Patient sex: M
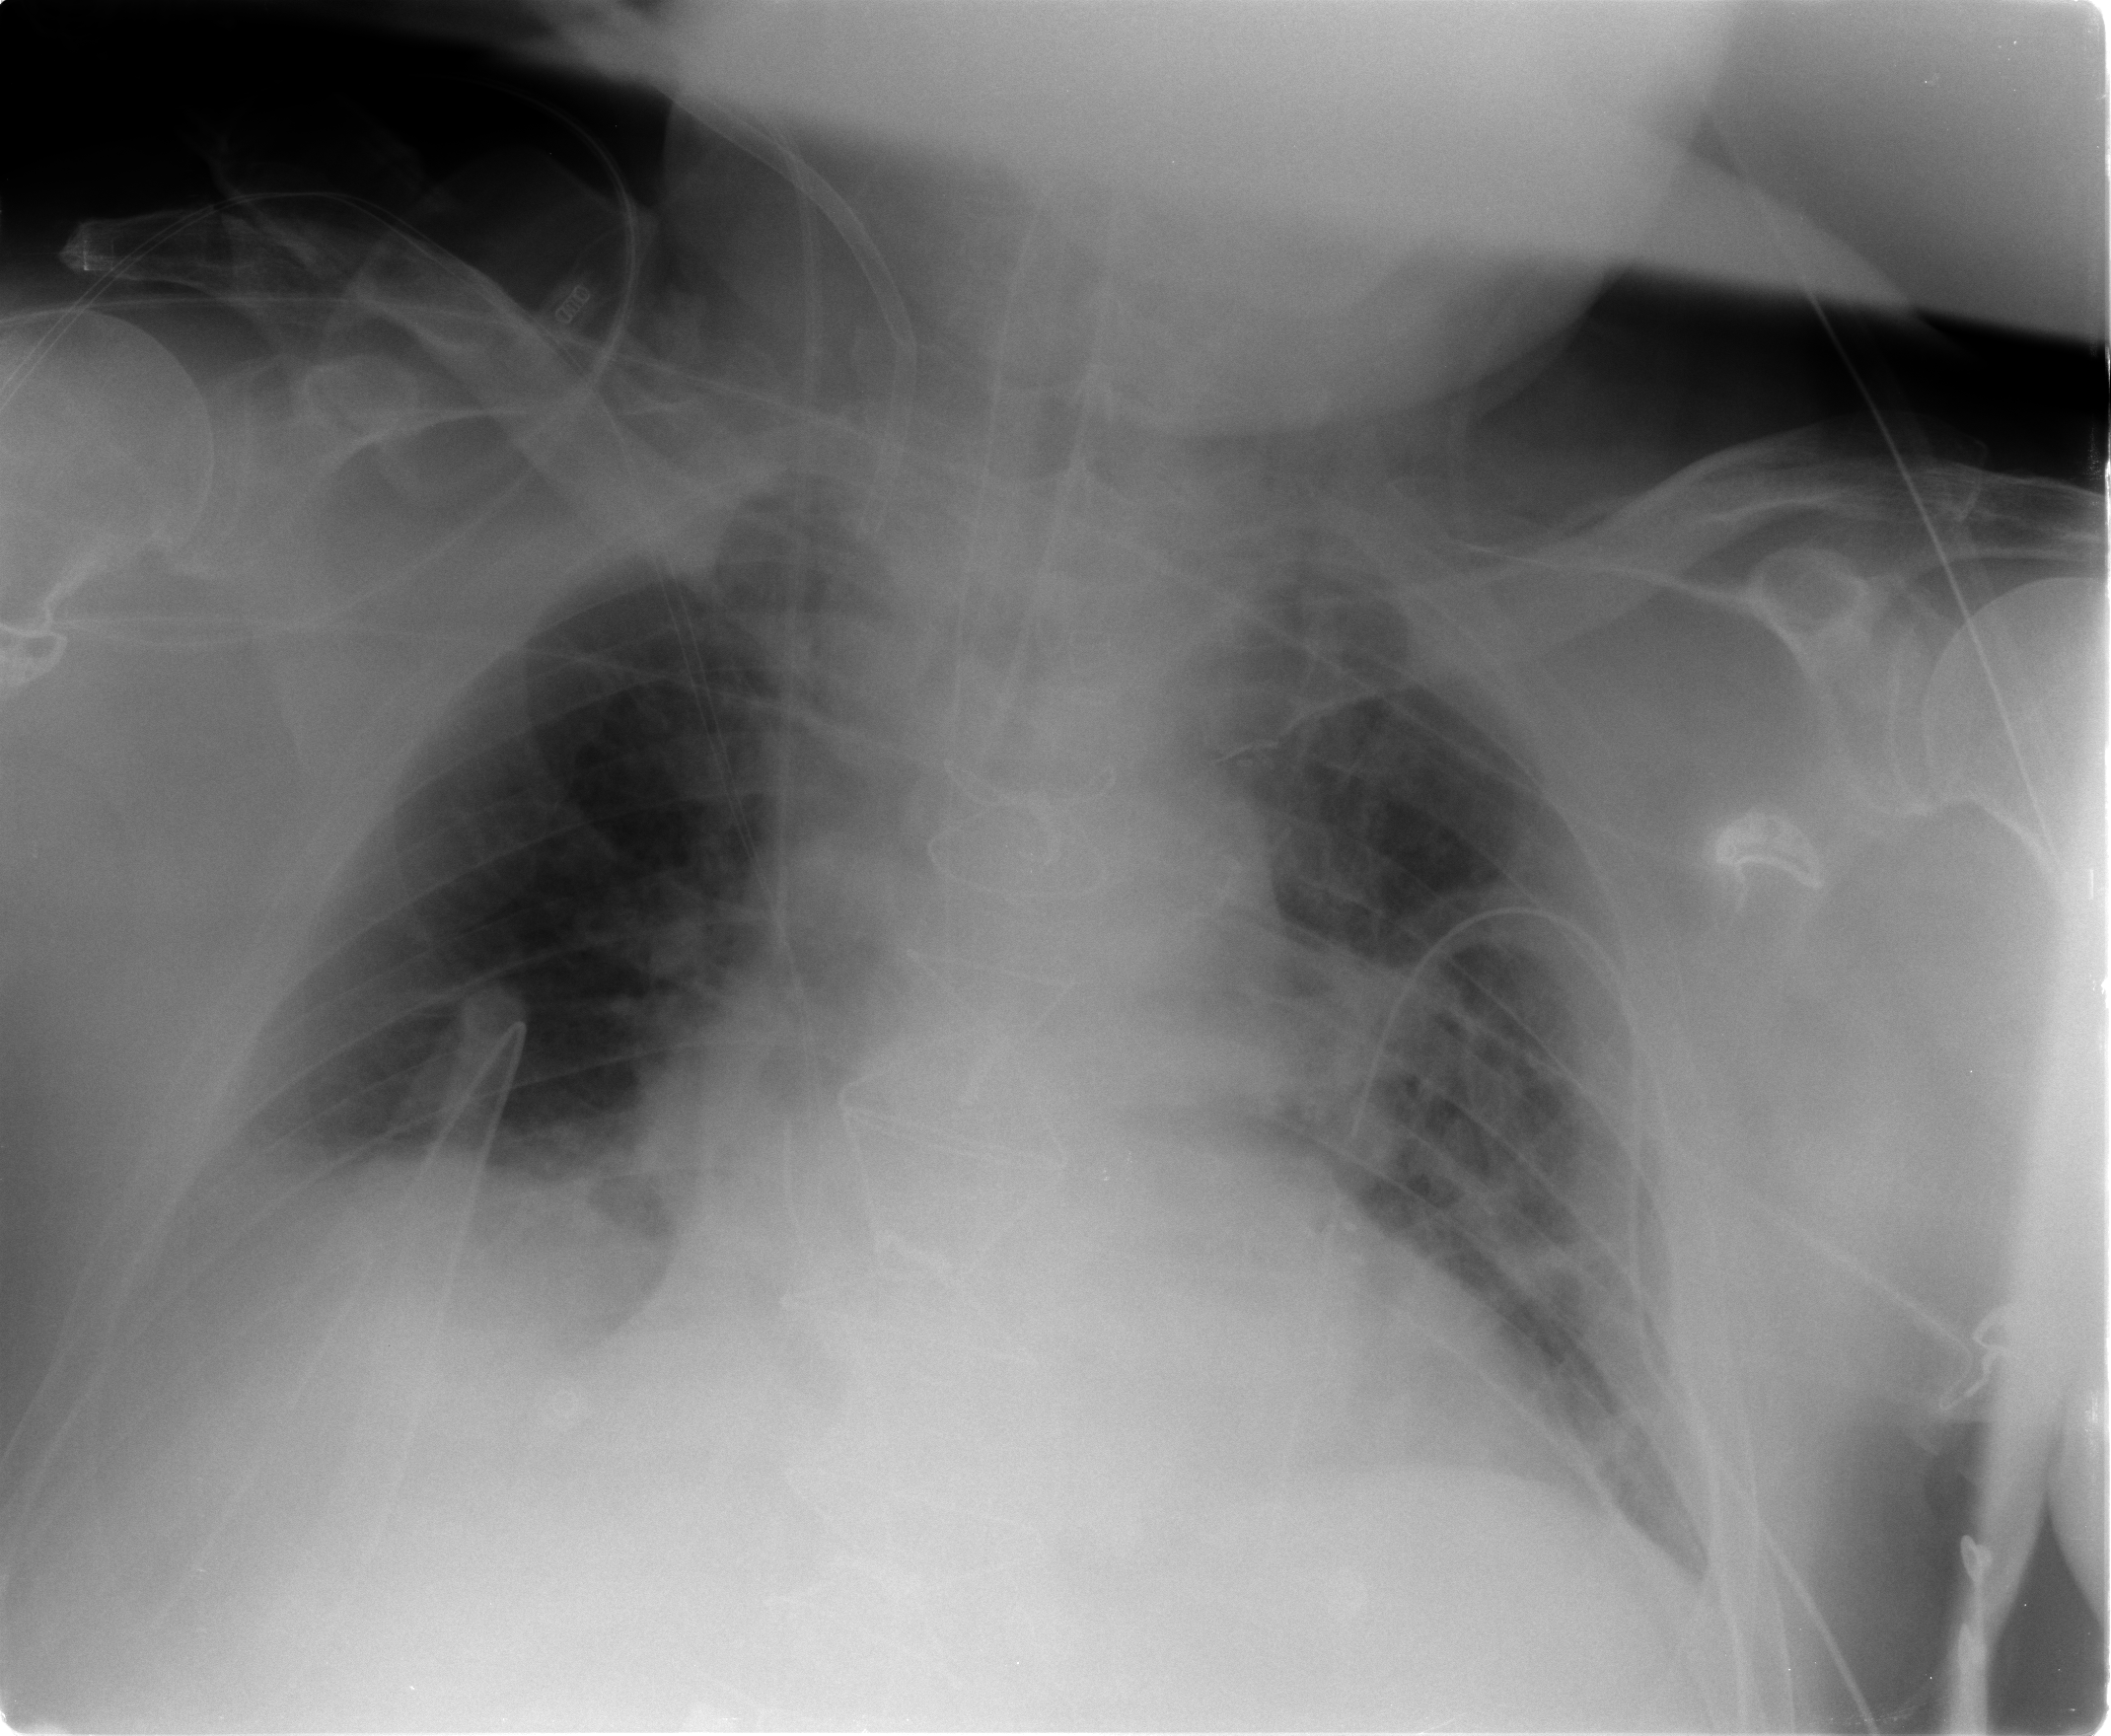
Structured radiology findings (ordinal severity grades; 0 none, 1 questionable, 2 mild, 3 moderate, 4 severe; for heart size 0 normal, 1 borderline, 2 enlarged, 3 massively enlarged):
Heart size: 2
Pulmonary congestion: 3
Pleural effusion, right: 1
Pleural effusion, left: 1
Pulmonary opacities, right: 0
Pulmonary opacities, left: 2
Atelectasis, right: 2
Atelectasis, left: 2